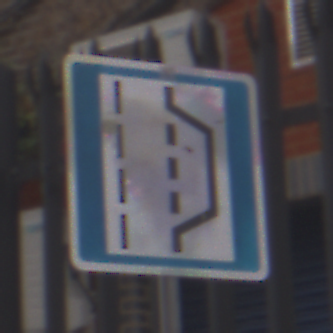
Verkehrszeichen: NothalteUndPannenbucht
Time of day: MorningAfternoon
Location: Outdoor (Urban)
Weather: Overcast
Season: NotSpecified
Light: Natural